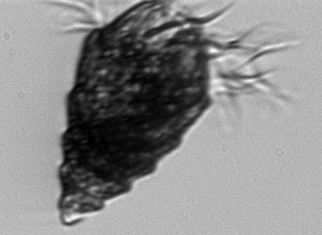
Label: Laboea_strobila